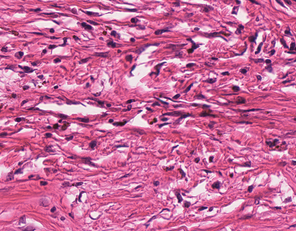
Tumor epithelial tissue: no
Tumor-associated stroma tissue: yes
Normal tissue: no